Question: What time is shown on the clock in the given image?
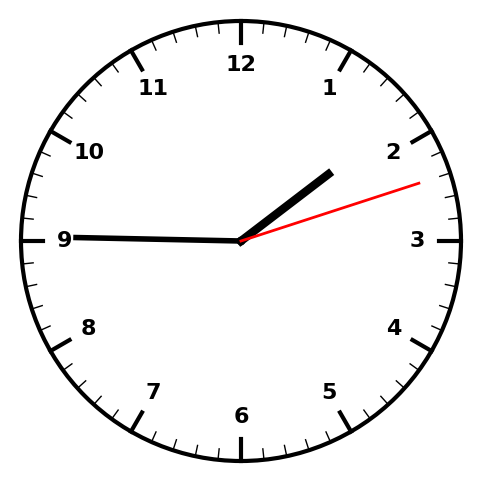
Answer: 01:45:12